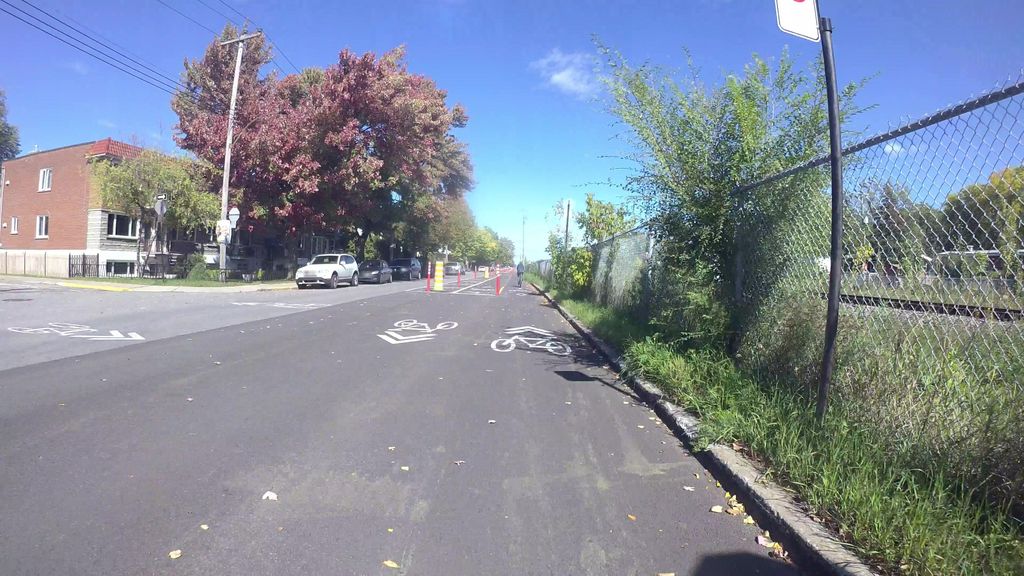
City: montreal